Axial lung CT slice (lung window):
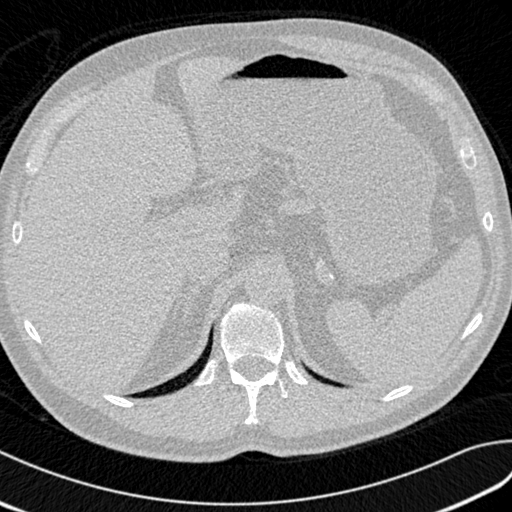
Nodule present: no